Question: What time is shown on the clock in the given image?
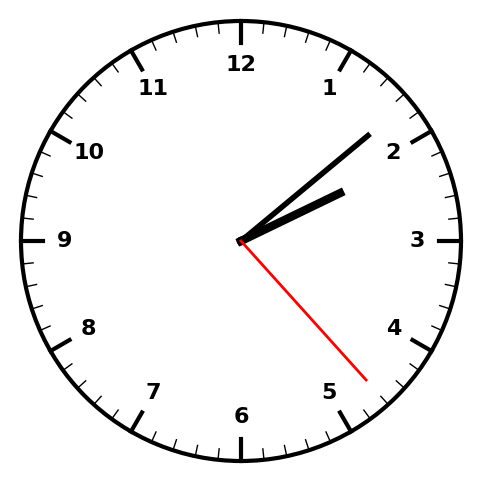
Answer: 02:08:23